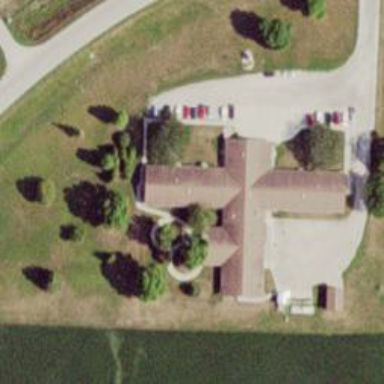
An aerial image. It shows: Nursing home.